Question: Im trying to display my web app using divs however it doesnt seem to display properly. I want the , I've managed to get this correct.
However then I want my . However it's not working, I've created a <URL> would be great if you could update it and help.
'''
<div id="description">
<p class="textDes">
<label for="descrip">Enter a recipe Description</label>
<input type="text" name="descrip" >
</p>
</div>
'''
Like this picture
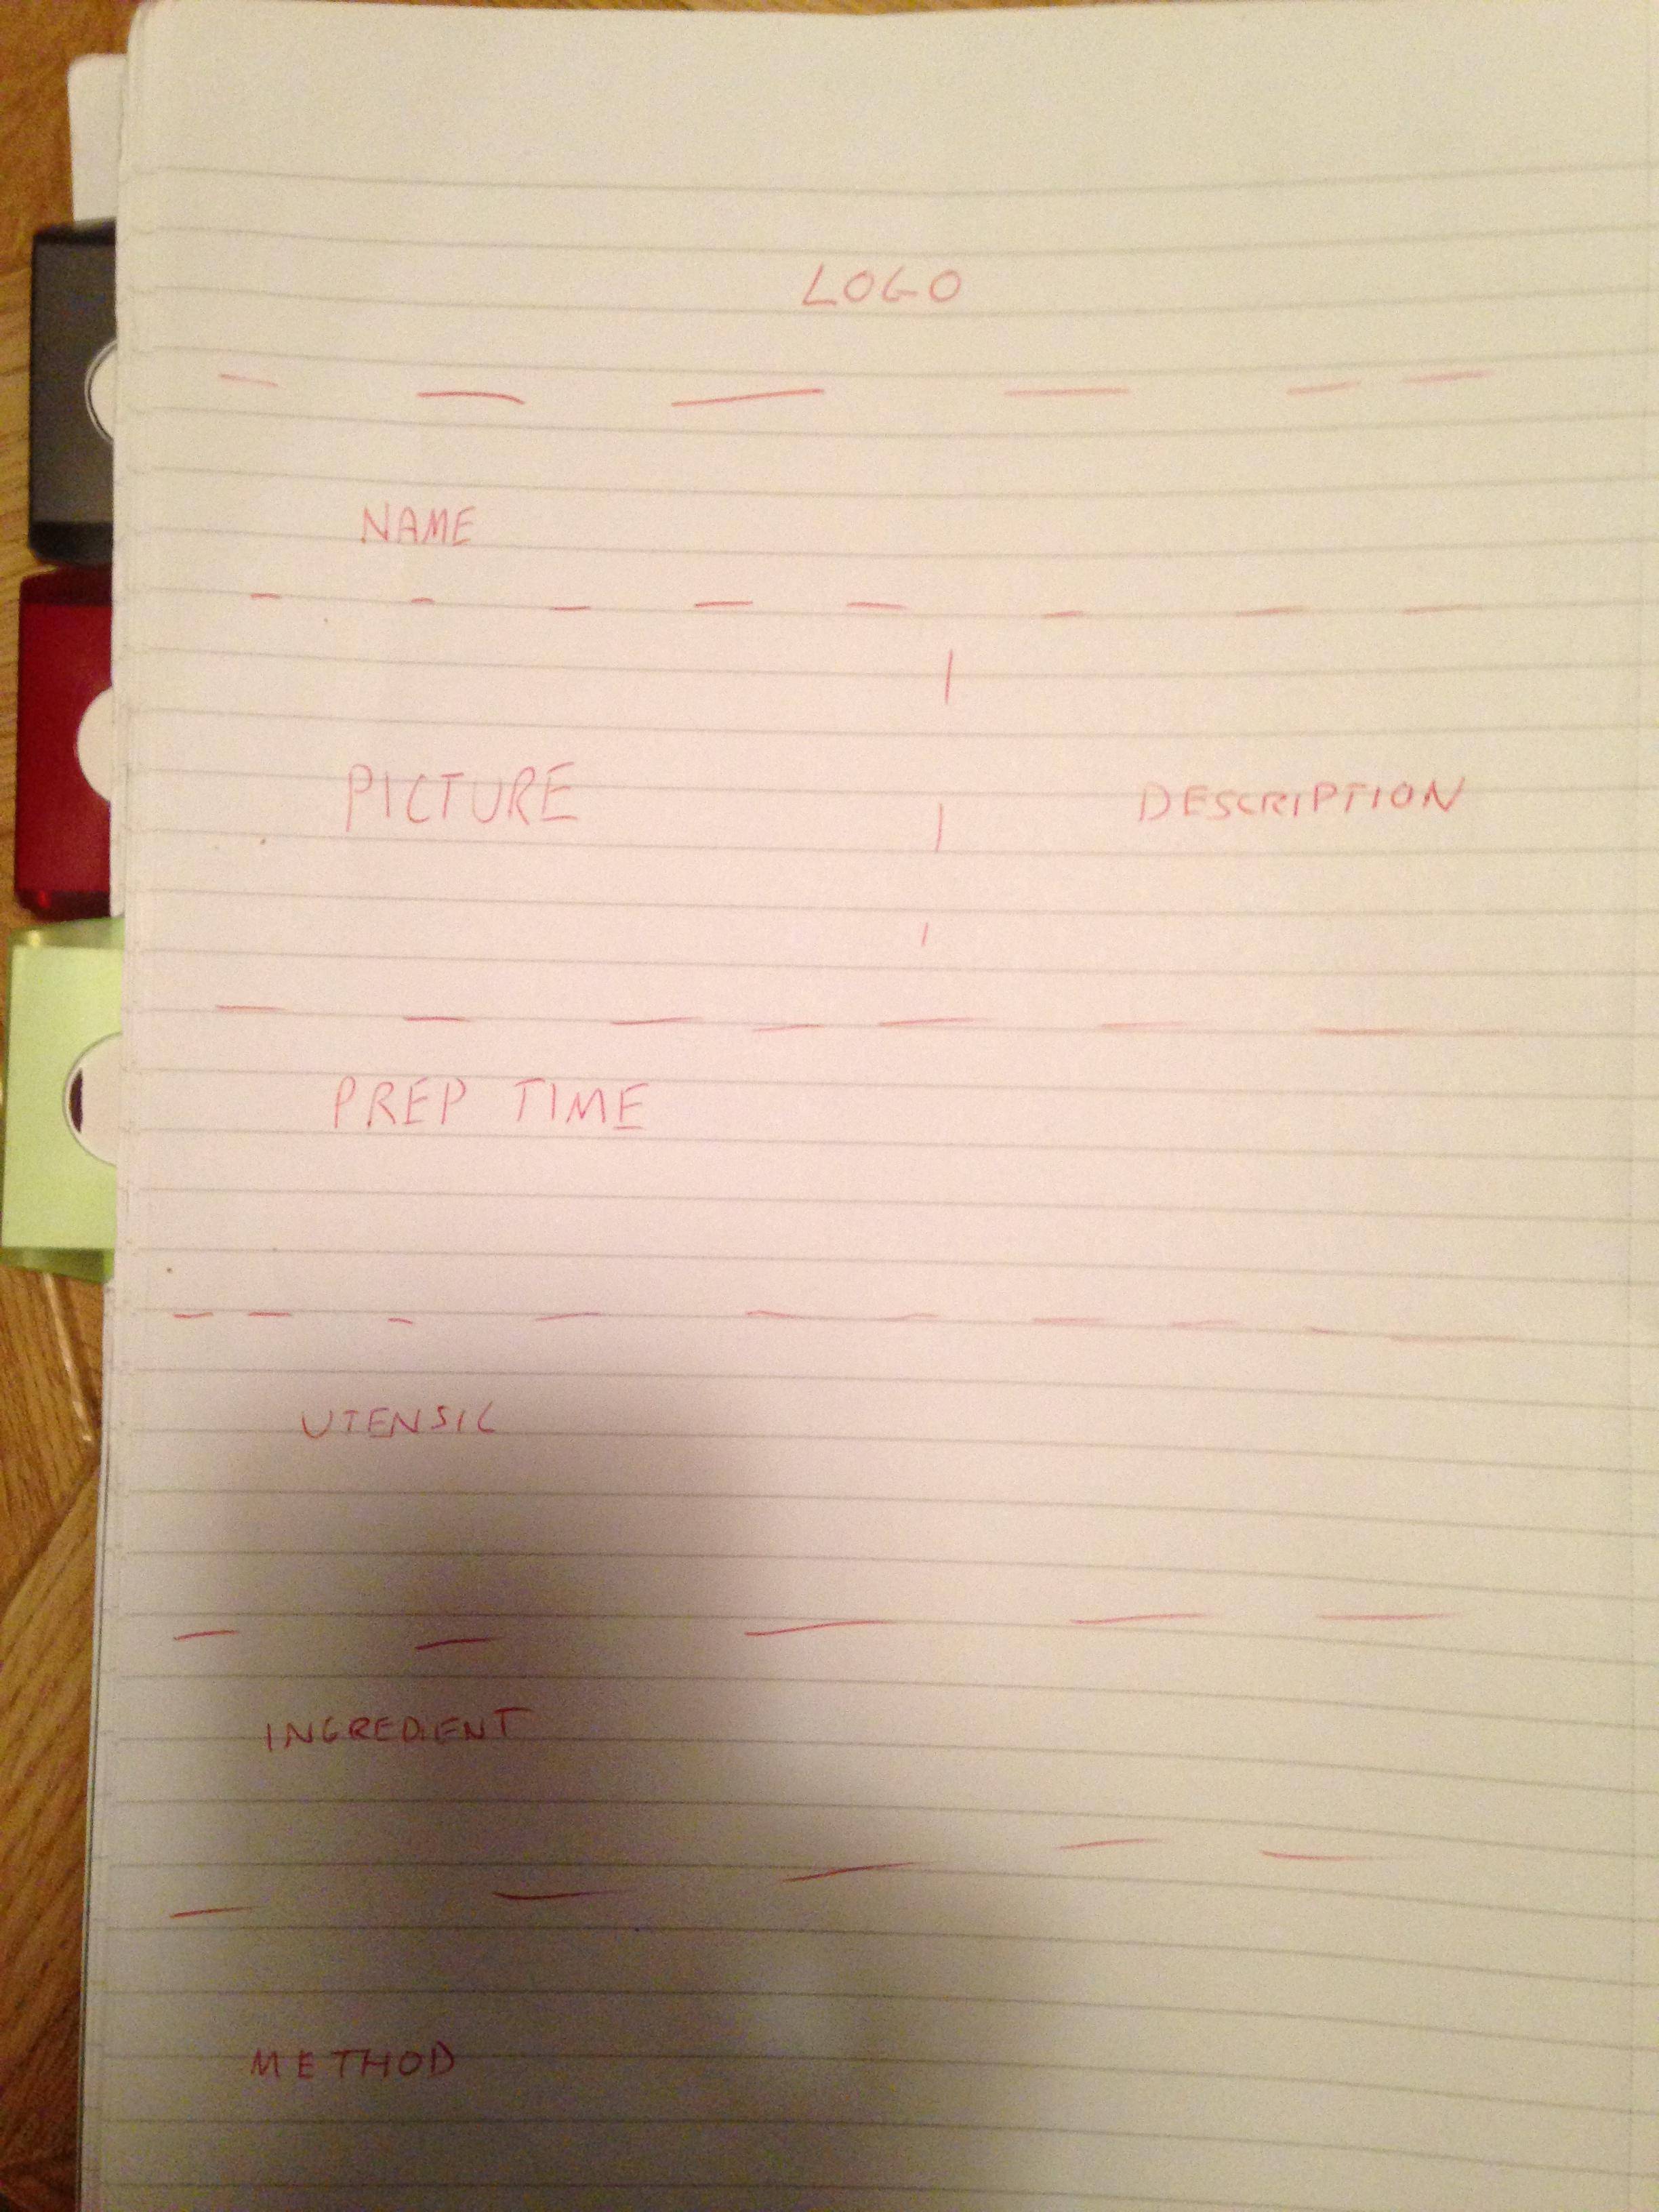
Answer: Add 'clear: left' to '#portionPrep' and don't float the divs inside it
<URL>